Interaction volume radius: 5 \u00c5
Interaction volume height: 20 \u00c5
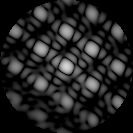
Disorder parameter: 0.07842